Question: I use GA Embed API (<URL> to have some charts in my website.
I can select date range (start date and end date) for each report.
I want these "Hourly", "Day", "Week", "Month" in my reports charts. I think there must be a parameter for grouping data by time unit, but I can't find it.
How can I add option to select time unit in charts?

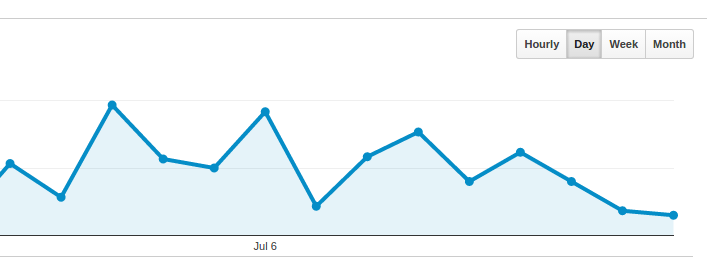
Answer: This is definitely possible with the Embed API, and mostly so out of the box. You just have to explore the various <URL> and pick which one you want.
To create an Embed API <URL> instance that shows sessions by hour over the past 7 days, you would do something like this:
'''
var dataChart = new gapi.analytics.googleCharts.DataChart({
'query': {
'ids': 'ga:XXXX',
'metrics': 'ga:sessions',
'dimensions': 'ga:dateHour',
'start-date': '7daysAgo',
'end-date': 'yesterday'
},
'chart': {
'container': 'chart-container',
'type': 'LINE',
'options': {
'width': '100%'
}
}
});
'''